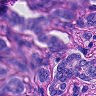
Metastatic tissue present: yes